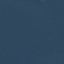
Land use / land cover class: SeaLake